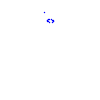
Particle: proton